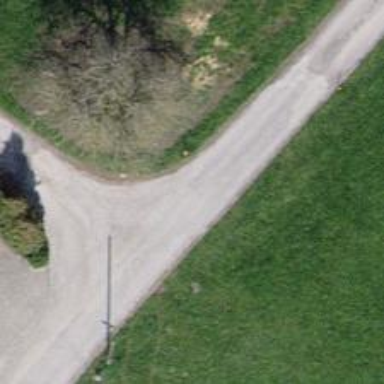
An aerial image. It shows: Asphalt track with grade1 quality. It is designed for agricultural vehicles.